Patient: sex M, age 71
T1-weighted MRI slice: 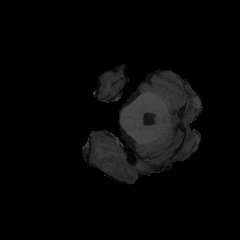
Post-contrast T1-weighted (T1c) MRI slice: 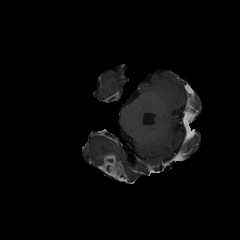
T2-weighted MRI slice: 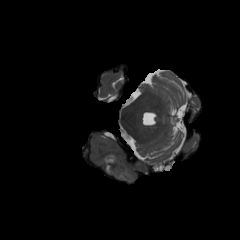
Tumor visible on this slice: yes
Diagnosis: Glioblastoma, IDH-wildtype
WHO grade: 4